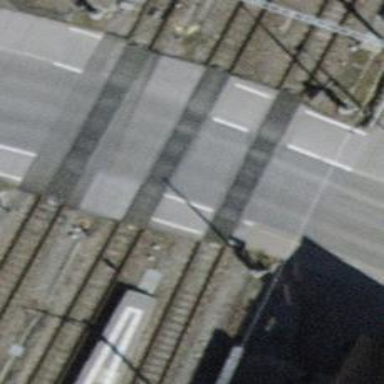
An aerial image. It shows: Level crossing along the railway.